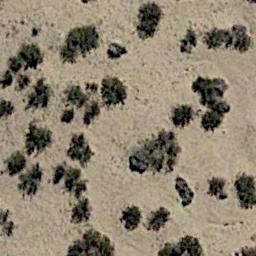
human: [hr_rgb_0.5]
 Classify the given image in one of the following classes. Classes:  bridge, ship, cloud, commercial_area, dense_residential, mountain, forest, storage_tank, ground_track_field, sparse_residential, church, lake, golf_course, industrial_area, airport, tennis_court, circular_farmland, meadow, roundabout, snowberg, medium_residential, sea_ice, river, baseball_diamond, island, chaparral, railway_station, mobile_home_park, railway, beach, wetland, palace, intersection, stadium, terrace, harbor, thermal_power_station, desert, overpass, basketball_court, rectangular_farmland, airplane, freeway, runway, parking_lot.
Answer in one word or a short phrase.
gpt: chaparral